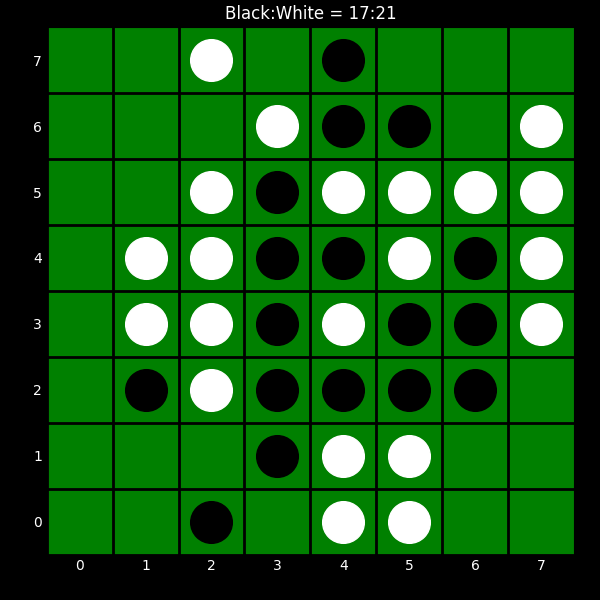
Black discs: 17
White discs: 21